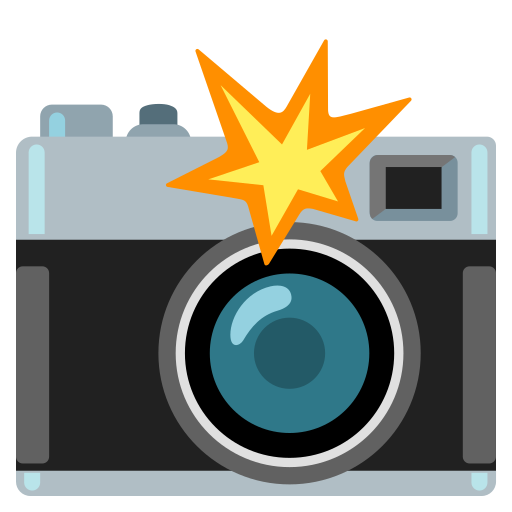
Emoji: 📸